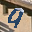
Label: 9